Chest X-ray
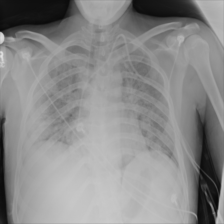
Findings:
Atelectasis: negative
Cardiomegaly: negative
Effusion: negative
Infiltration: positive
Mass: negative
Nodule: negative
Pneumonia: negative
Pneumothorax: negative
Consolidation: negative
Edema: negative
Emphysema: negative
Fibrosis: negative
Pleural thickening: negative
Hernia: negative